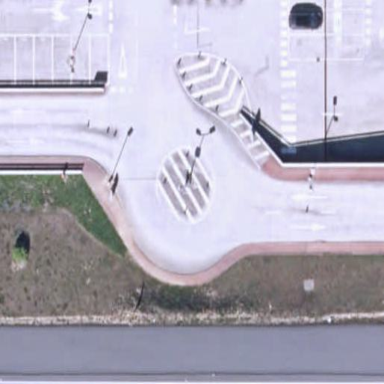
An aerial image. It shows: Service road that forms roundabout at the junction.